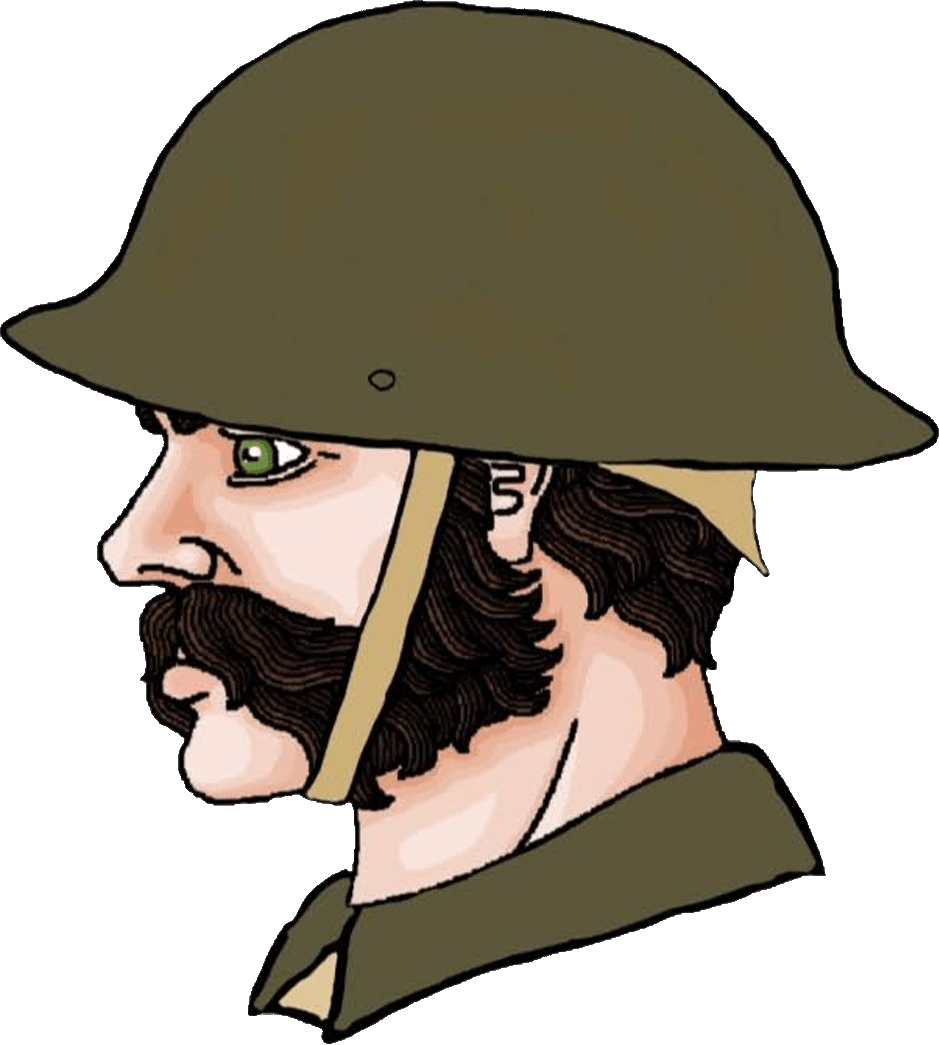
Label: 4_Yes_Chad